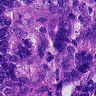
Metastatic tissue present: yes